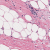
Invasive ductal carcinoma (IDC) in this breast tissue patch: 0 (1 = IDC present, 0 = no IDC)